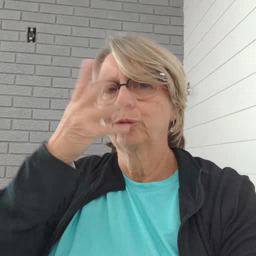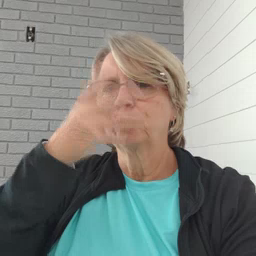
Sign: pretty